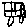
Label: car